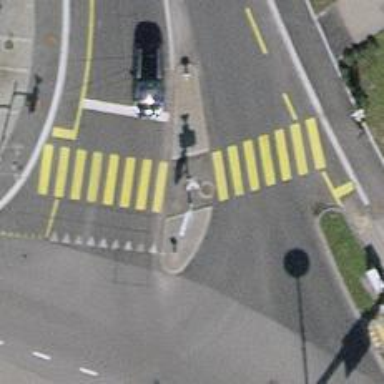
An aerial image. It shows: Asphalt footway with marked crossing featuring traffic-calming table.